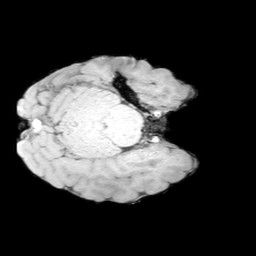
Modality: MP2RAGE
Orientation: axial